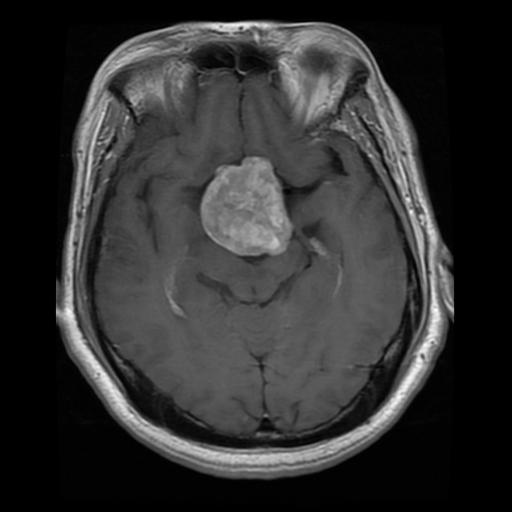
Label: pituitary